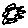
Label: sun